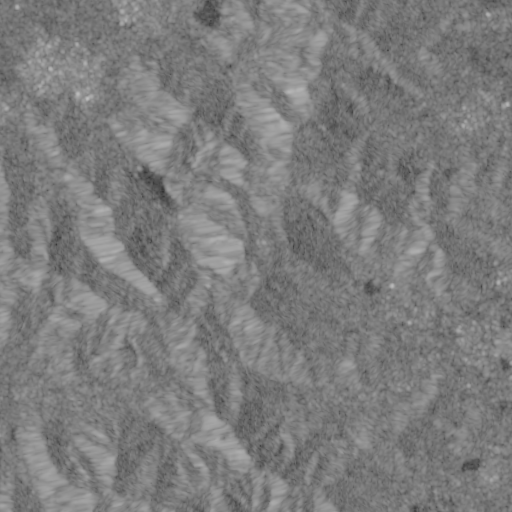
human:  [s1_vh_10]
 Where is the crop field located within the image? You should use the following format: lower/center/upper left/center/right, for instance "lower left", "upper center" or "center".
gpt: The crop field is located in the lower left of the image.
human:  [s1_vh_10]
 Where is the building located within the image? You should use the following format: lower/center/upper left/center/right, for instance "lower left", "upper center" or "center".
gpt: There is no building in the image.

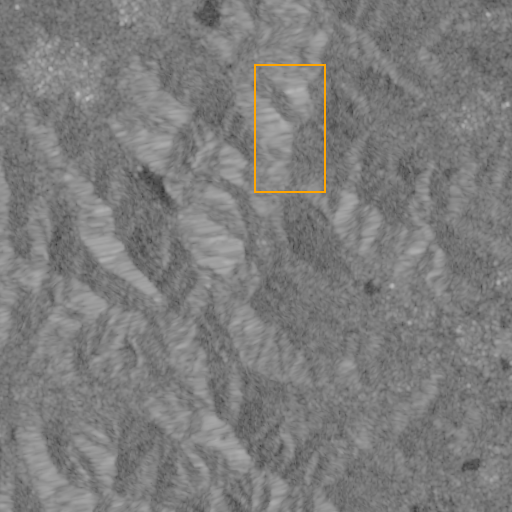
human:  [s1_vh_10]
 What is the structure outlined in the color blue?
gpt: There is no blue outline.
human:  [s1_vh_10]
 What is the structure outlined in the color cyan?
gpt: There is no structure outlined in cyan.